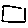
Label: square